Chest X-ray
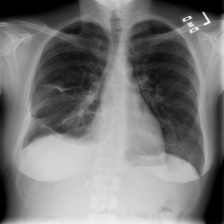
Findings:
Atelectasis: negative
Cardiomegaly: negative
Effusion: positive
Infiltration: negative
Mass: negative
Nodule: negative
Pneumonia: negative
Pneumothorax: positive
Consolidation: negative
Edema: negative
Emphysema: negative
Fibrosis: positive
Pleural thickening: negative
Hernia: negative